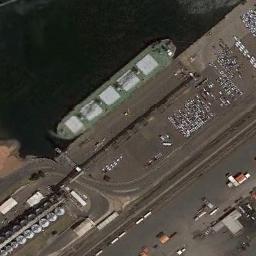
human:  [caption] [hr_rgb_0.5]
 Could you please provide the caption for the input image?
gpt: A green bulk carrier docked by the dock with many cargoes .

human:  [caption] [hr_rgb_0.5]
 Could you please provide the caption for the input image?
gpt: Many buildings of different shapes are beside the ship .

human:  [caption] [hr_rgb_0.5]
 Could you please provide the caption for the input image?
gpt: There is a ship in the green water on the shore .

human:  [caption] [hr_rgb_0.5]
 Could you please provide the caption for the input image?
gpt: The cargo ship is docked at the truck terminal and some containers are on the dock .

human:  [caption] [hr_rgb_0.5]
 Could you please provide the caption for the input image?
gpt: The ship is at the harbor .